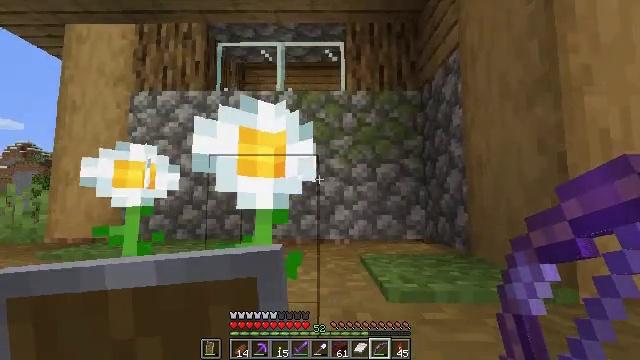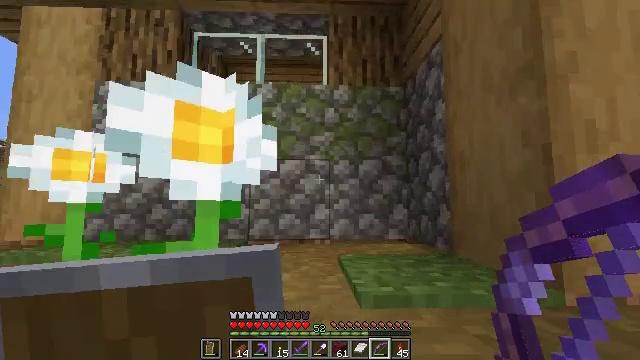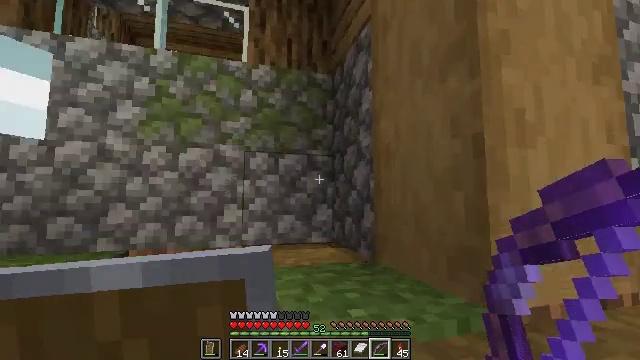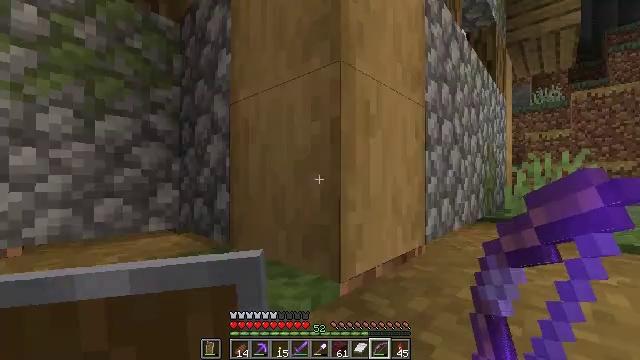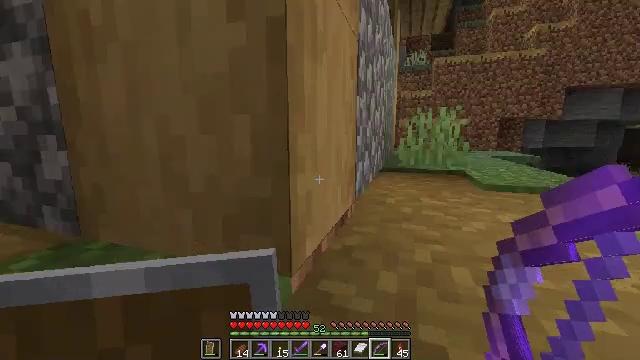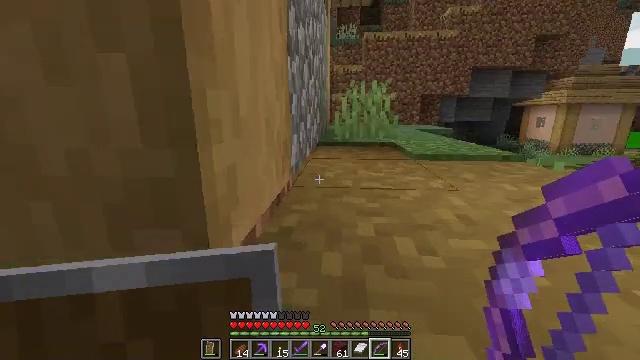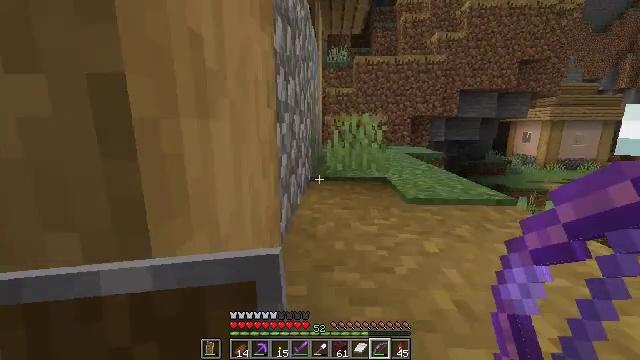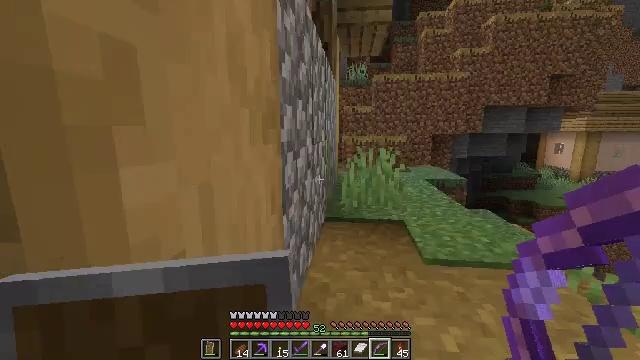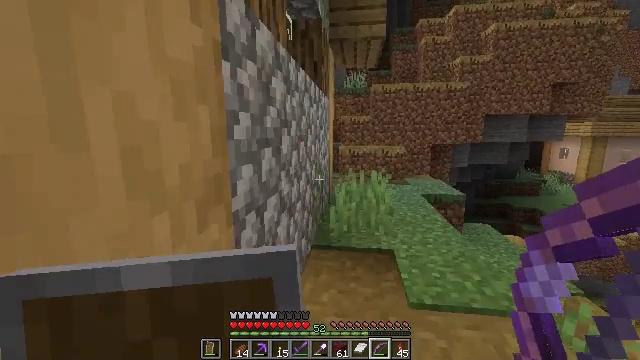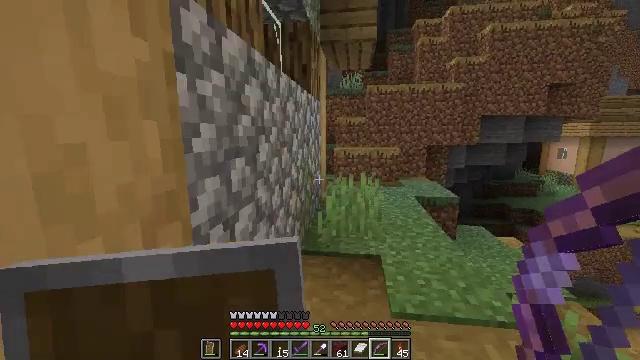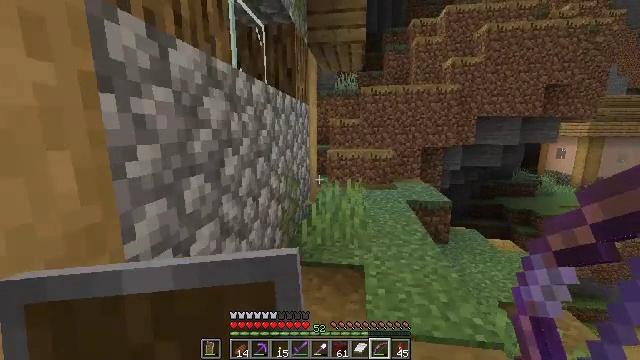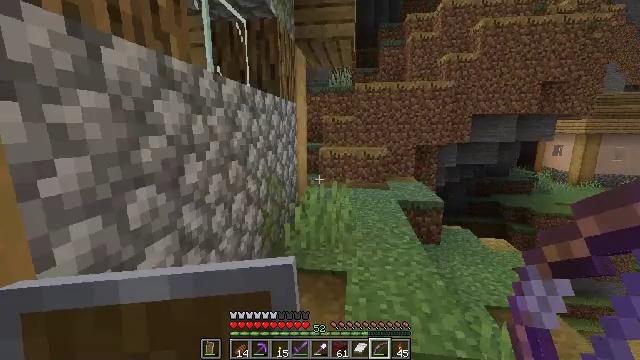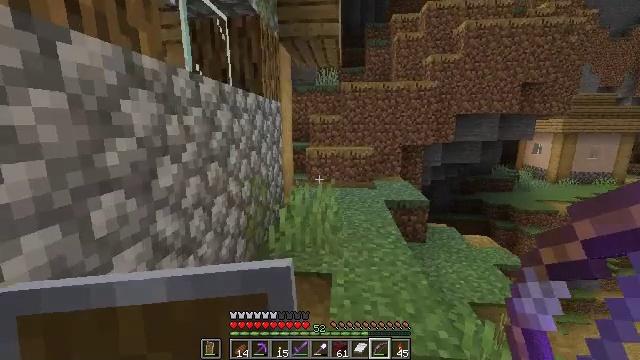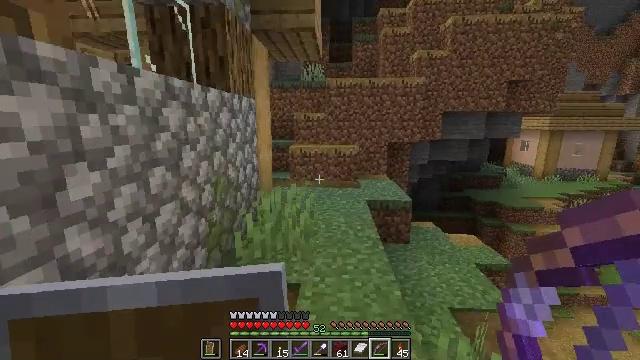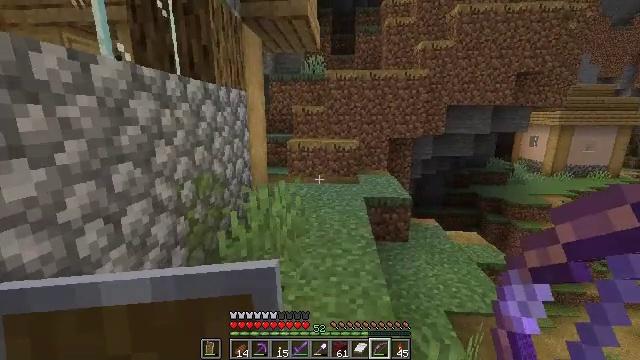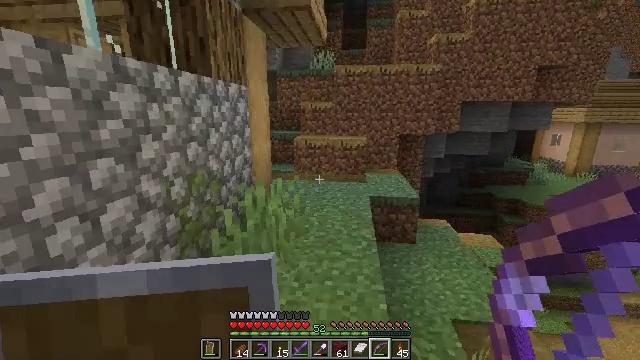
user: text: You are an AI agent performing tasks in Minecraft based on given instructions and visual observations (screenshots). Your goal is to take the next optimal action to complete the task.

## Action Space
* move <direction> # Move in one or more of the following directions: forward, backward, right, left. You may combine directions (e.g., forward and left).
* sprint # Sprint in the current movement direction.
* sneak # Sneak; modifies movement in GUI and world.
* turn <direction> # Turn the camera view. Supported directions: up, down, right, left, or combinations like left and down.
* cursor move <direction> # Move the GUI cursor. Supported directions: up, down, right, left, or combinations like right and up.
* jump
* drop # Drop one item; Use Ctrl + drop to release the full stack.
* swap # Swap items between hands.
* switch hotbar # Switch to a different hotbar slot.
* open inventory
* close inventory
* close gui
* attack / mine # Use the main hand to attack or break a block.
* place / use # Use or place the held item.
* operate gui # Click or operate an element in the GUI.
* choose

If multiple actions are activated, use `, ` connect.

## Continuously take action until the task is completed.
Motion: motion action
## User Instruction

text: Break the bell in the village.
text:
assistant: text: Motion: turn right
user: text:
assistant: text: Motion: turn right
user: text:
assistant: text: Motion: turn right and down
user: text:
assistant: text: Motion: turn right and down
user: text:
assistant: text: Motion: move right, turn right and down
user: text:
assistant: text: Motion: move right, turn right and up
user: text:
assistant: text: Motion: move right, turn left and up
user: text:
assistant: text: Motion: move right
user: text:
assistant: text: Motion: move right
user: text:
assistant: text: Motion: move forward and move right
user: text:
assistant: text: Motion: move forward and move right
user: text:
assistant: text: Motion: move forward and move right, turn right
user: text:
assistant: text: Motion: move forward and move right, turn right
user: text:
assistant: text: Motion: move forward and move right, turn left and down
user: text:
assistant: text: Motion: move forward and move right, turn left
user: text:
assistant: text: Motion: move forward and move right, turn left
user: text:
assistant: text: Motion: move forward and move right, turn left
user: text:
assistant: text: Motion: move forward and move right, turn left and up
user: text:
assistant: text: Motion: move forward, turn left
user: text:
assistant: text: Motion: move forward, turn left
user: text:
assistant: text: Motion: move forward
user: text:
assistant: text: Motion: move forward
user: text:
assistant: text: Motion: move forward
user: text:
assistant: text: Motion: move forward, turn right
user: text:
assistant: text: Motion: move forward, turn right
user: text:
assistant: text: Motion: move forward
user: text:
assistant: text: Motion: move forward
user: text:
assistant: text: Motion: move forward and move right
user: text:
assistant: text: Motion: move forward and move right, turn left
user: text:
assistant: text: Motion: move forward and move right, turn left